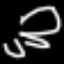
Label: frog